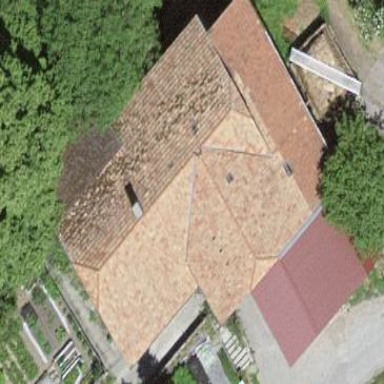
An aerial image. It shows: Farm building with half-hipped roof shape.